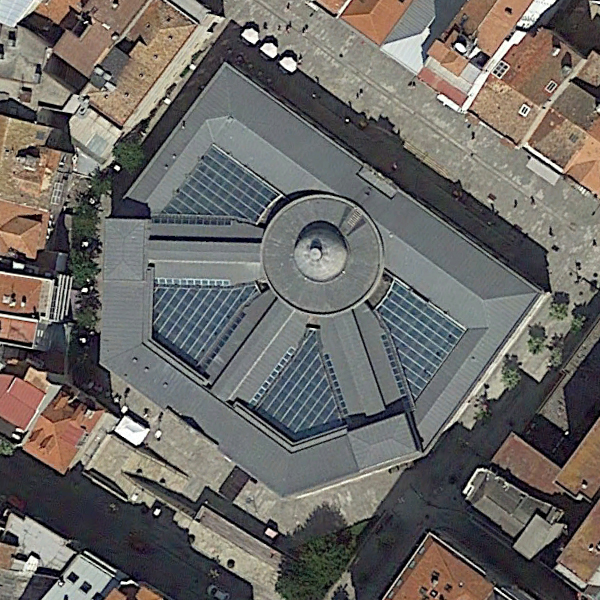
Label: Center